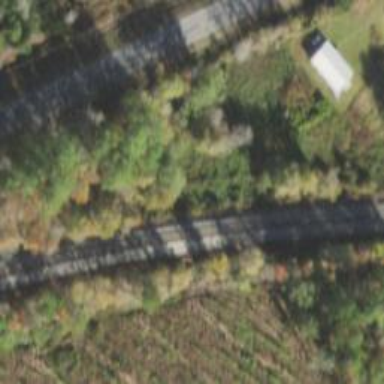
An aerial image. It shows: Railway track.